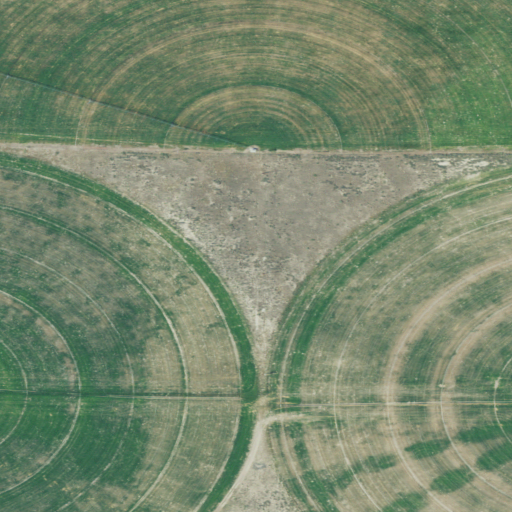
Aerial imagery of plain(s) in Oregon named Sandy Flat containing cultivated crops and pasture